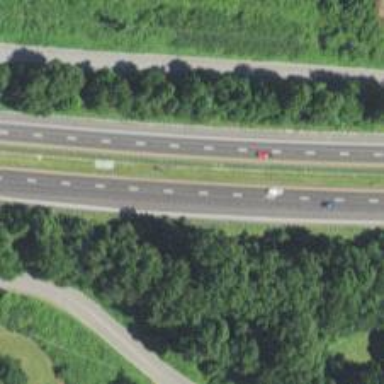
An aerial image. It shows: Motorway junction.